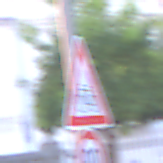
Verkehrszeichen: RadverkehrRechts
Zusatzzeichen unten: Geschwindigkeit90
Umgebung: Outdoor, Urban
Tageszeit: SunriseSunset
Wetter: PartlyCloudy
Licht: Natural
Jahreszeit: NotSpecified
Kontrast: LowContrast